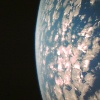
Label: cloud